Question: I am using jQuery datatable to bind an asp.net gridview and I have to hide and show some rows.
It is working perfect but when I hide some rows from datatable the datatable paging is not updating so I have to rebind jquery datatable.
When I call the datatable function again it shows this error :-

I am using this code to show and hide..then rebind datatable
'''
$('table.dataTable tbody tr').each(function () {
var name = $(this).find('.name').html();
if (name == str) {
$(this).show();
$('.Flight_class').dataTable({
"aaSorting": [[1, "asc"]],
"sPaginationType": "full_numbers",
"bJQueryUI": false,
"bAutoWidth": false,
"bLengthChange": false
});
}
else {
$(this).hide();
}
});
'''
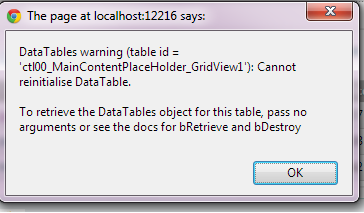
Answer: I don't think it is not possible to rebind 'datatable'. Unbind it before rebinding:
'''
$('.Flight_class').unbind().dataTable({...});
'''